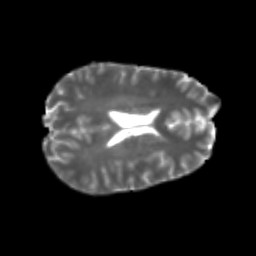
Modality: T2w
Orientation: axial
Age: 22
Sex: male
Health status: healthy
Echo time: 0.074 s